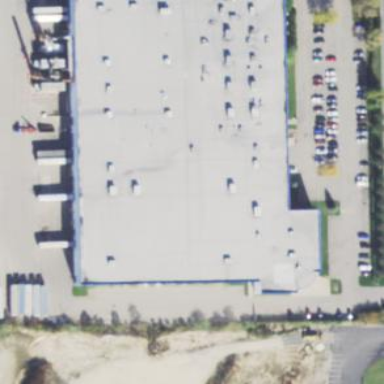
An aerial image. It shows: Commercial building.